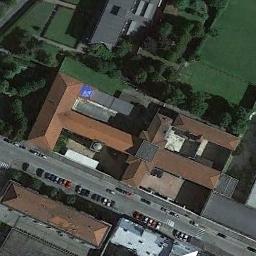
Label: church